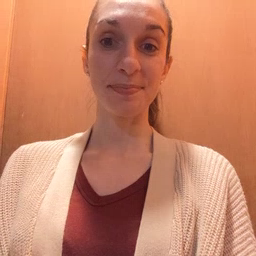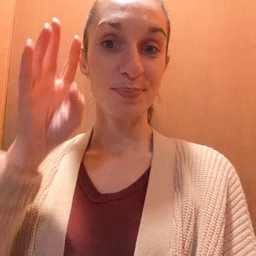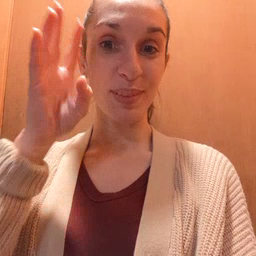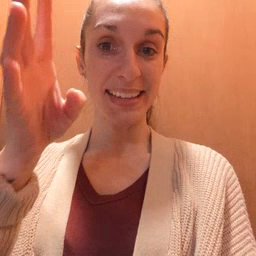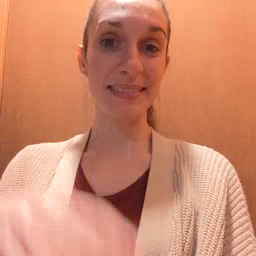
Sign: pretend